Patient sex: F
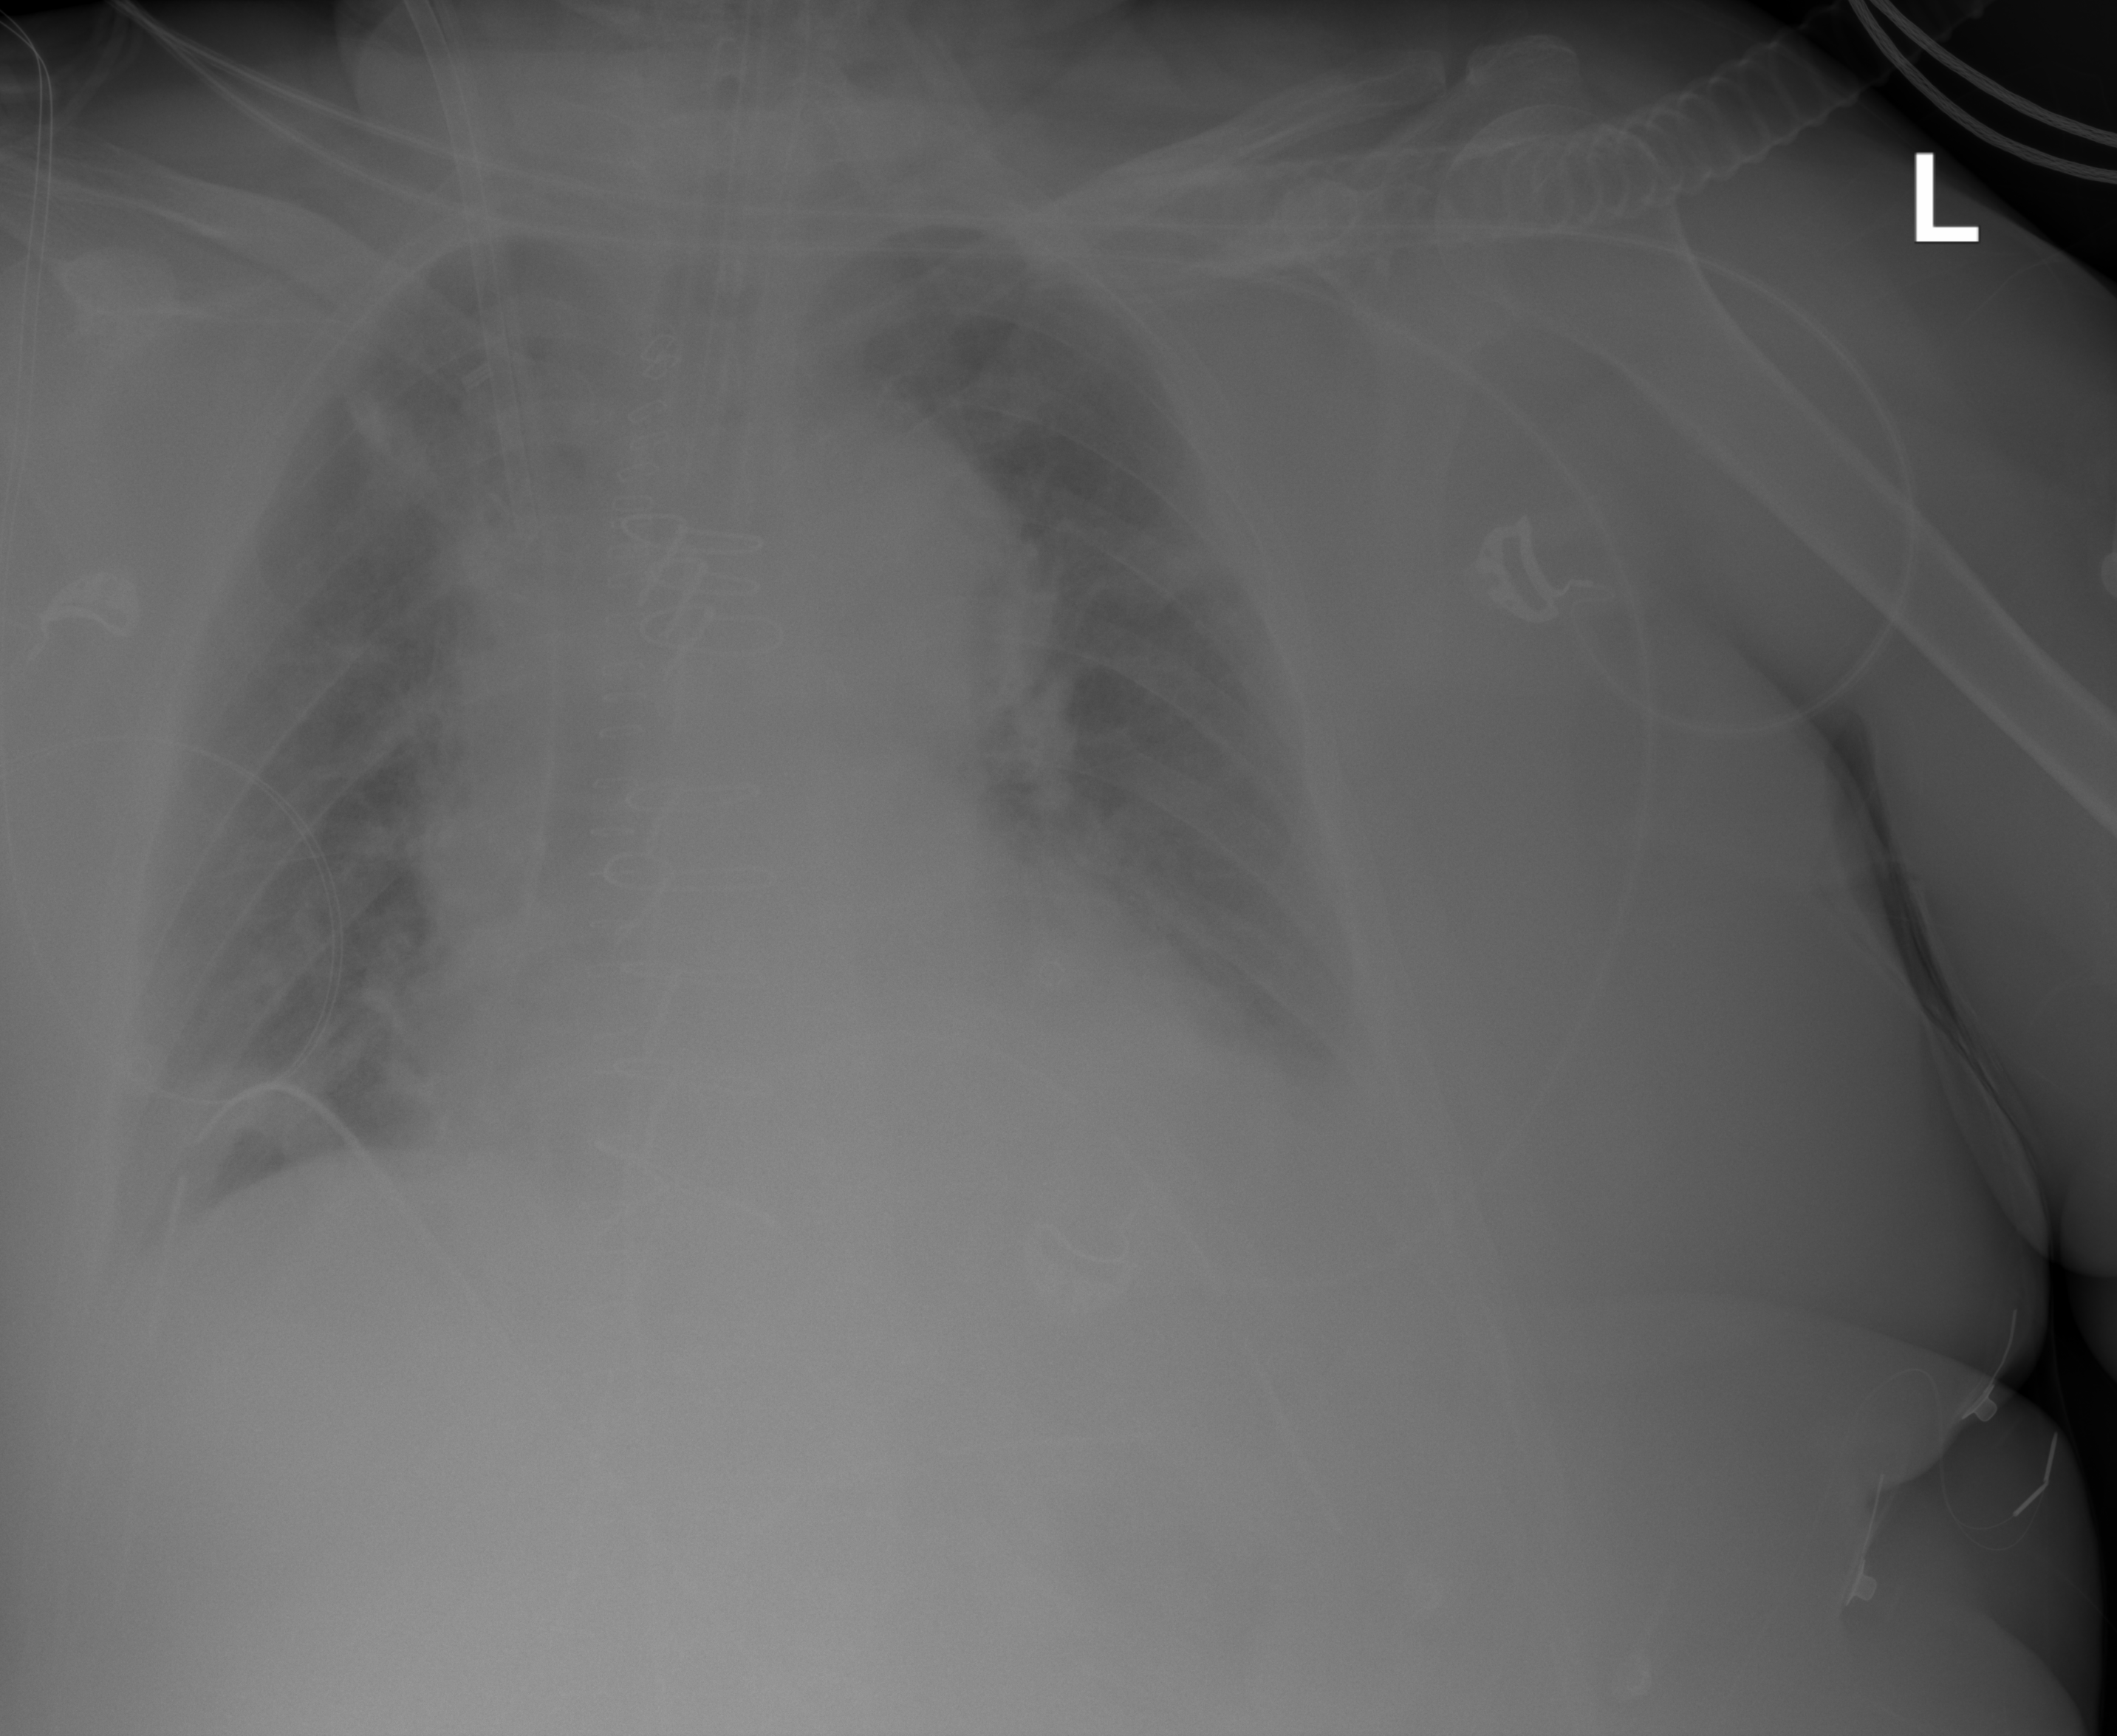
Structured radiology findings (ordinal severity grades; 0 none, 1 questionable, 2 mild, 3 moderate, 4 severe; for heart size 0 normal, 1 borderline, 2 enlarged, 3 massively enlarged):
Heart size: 1
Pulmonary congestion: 3
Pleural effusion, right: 0
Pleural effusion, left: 3
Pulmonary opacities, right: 0
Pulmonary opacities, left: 0
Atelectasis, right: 0
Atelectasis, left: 2